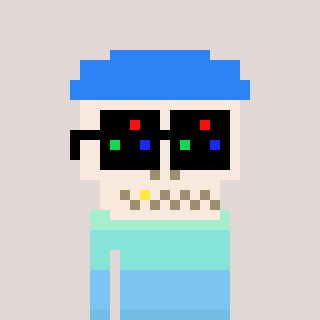
a pixel art character with square black sunglasses, a skeleton-hat-shaped head and a redpinkish-colored body on a warm background